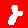
Digit: 2